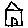
Label: house